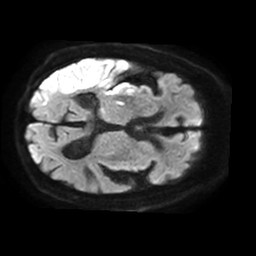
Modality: TRACE
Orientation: axial
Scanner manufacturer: philips
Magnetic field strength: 1.5 T
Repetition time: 3.391 s
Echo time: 0.06922 s